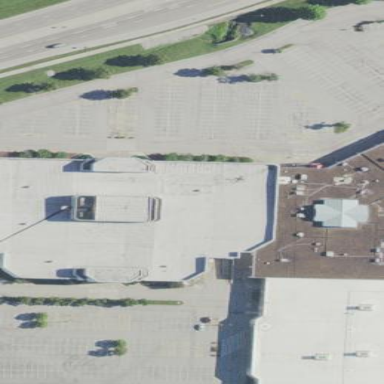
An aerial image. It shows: Retail building housing department store.